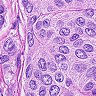
Metastatic tissue present: yes